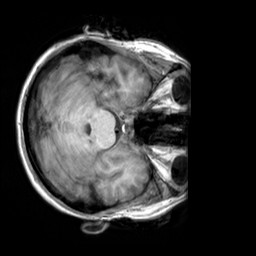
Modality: T1w
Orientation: axial
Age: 23
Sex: female
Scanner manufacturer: siemens
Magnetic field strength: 3 T
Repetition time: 2.3 s
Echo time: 0.00303 s